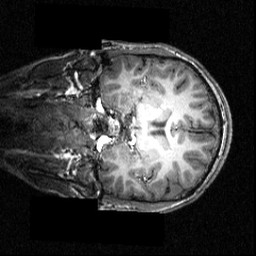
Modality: T1w
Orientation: coronal
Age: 19
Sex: male
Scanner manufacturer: siemens
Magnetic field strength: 3.951 T
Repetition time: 1.5 s
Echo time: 0.00335 s